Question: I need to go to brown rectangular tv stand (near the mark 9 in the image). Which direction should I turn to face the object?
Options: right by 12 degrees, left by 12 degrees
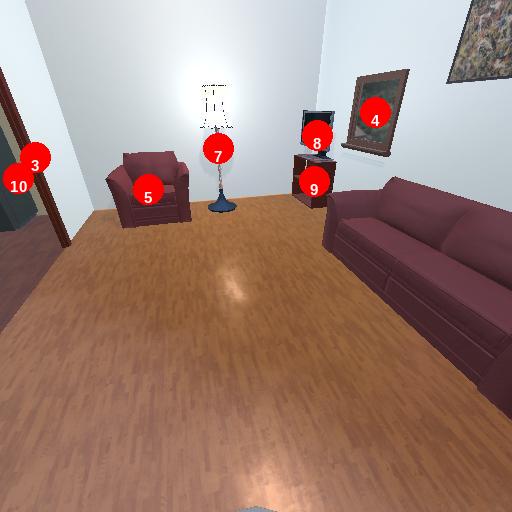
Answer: right by 12 degrees